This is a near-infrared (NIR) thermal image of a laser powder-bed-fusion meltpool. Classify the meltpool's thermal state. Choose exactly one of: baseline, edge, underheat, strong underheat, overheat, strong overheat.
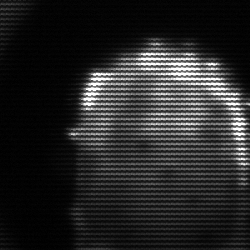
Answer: baseline